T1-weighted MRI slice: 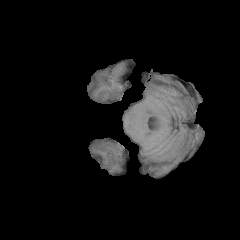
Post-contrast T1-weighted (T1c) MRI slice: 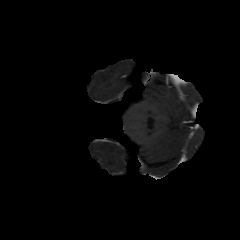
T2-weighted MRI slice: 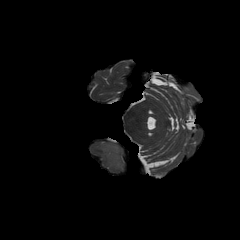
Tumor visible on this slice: yes